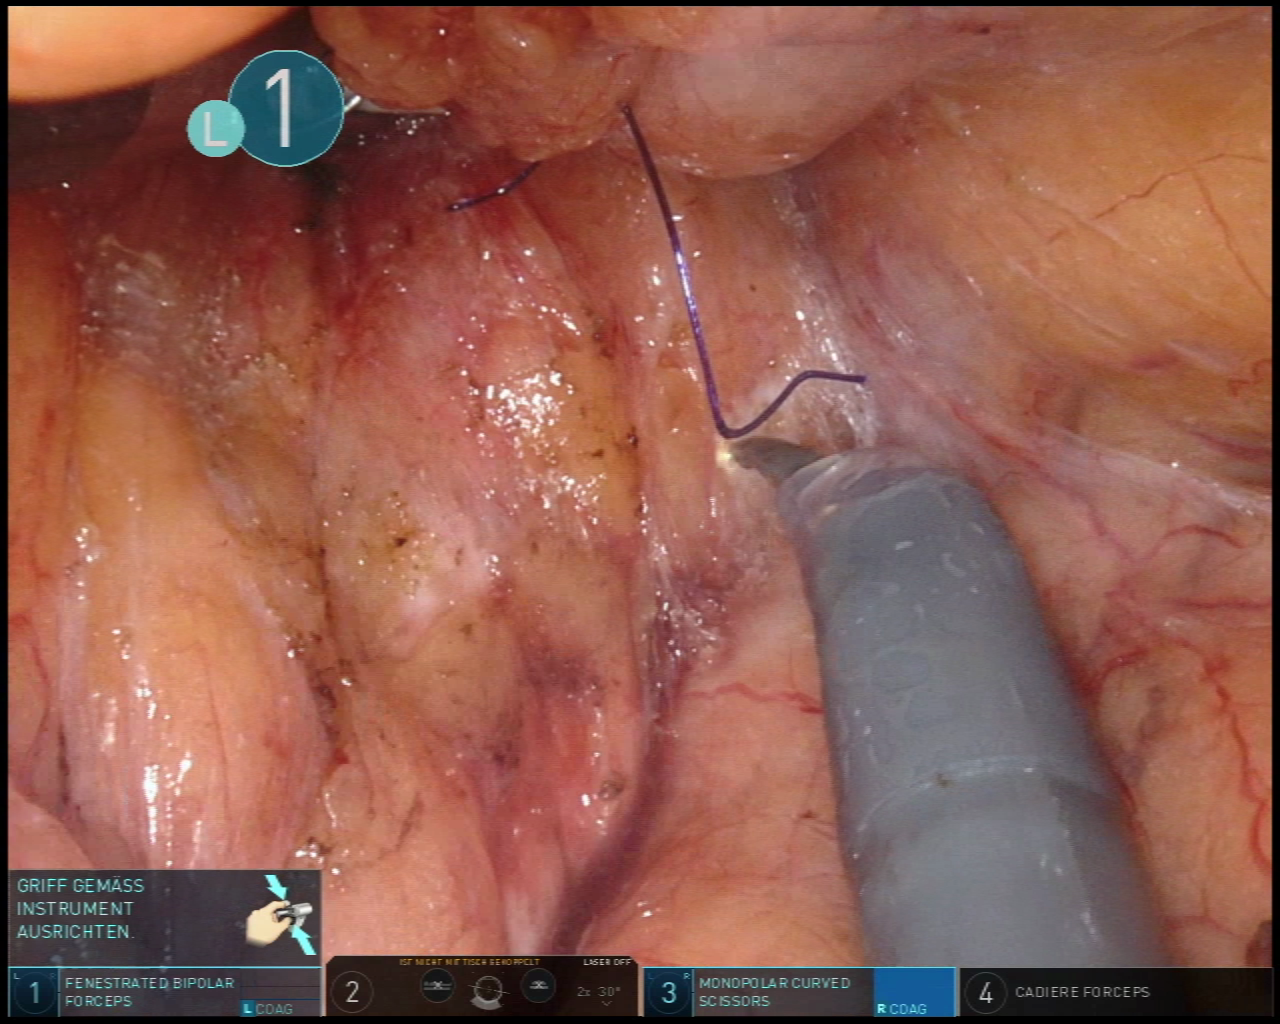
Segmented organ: pancreas
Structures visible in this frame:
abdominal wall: no
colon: no
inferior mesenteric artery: no
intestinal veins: no
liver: no
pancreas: yes
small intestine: no
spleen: no
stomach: no
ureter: no
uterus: no
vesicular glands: no